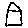
Label: house